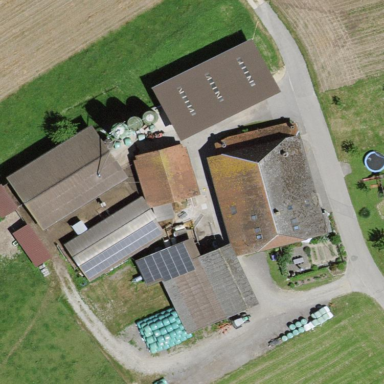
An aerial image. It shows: Farmyard area.